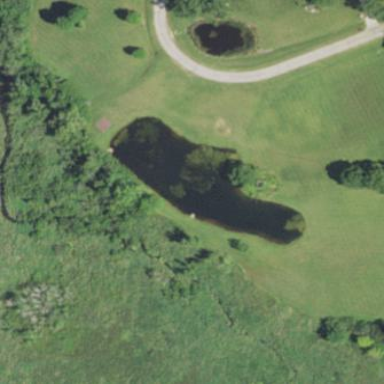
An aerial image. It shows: Pond with natural water.